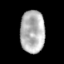
Tissue: skin
Cell type: Epithelial cells
Senescence score: 0.8723
Nuclear area (px): 1023
Mean DAPI intensity: 179.15